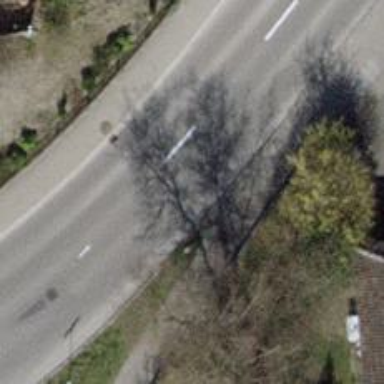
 and sidewalks on both sides. There is cycle lane on both sides of the road."